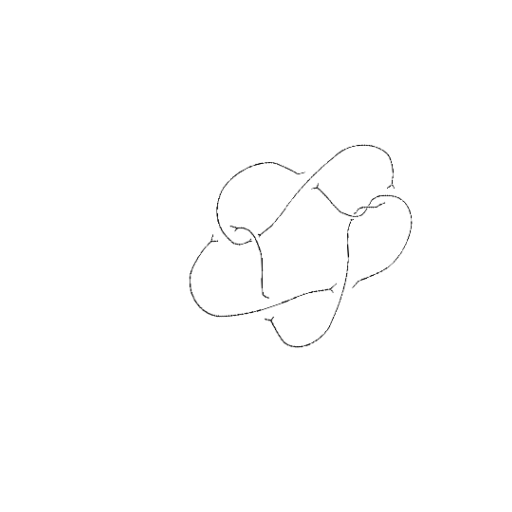
Crossing number: 8